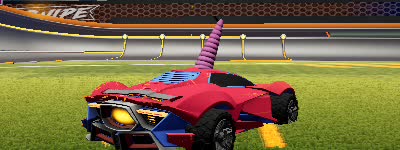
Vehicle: werewolf